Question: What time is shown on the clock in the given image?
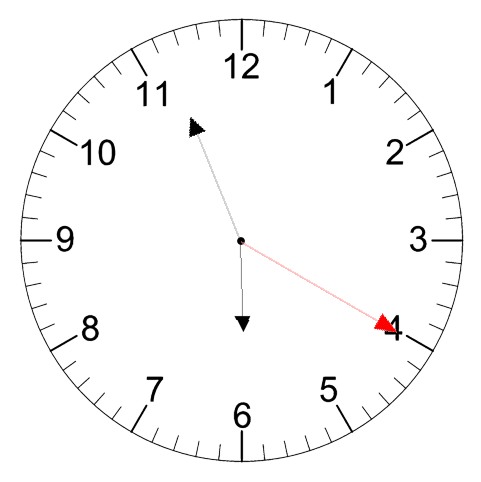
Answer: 05:56:20